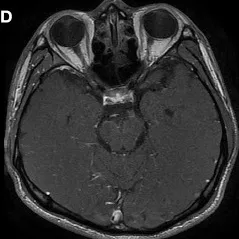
Axial T1 contrast-enhanced MRI (44 days after headache) and DWI (30 days after headache) through the point at which the oculomotor nerve emerges from the midbrain in this patient with left oculomotor ophthalmoplegic migraine. (D-F) Quiescent phase, taken 7 weeks after the left ptosis and diplopia had resolved. (D) Demonstrates the decreased enhancement.
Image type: radiology (mri)